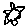
Label: sun